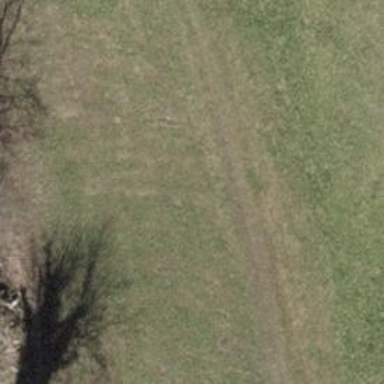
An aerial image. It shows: Grassy track with grade5 tracktype.